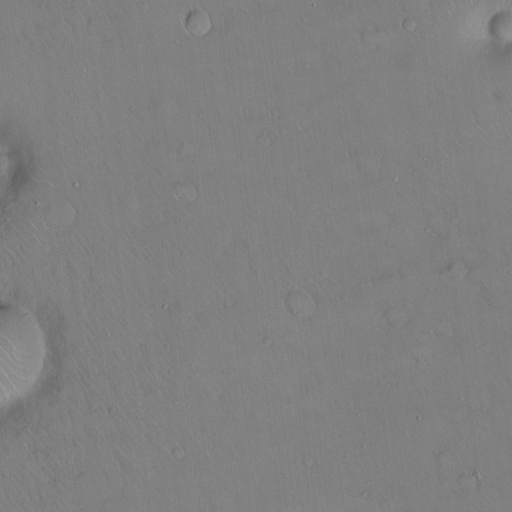
Objects detected: cone